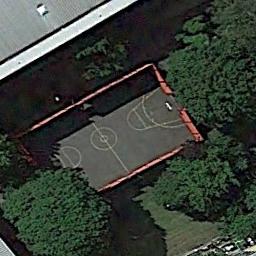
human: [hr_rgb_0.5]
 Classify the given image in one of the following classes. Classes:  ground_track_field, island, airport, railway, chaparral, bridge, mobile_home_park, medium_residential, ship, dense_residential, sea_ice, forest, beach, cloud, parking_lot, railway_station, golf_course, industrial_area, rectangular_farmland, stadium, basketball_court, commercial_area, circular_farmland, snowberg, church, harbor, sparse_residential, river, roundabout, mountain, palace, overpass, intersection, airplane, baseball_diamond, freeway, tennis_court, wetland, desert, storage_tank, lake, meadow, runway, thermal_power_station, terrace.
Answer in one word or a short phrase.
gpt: basketball_court